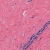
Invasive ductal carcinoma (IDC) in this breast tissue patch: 0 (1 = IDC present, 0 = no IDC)